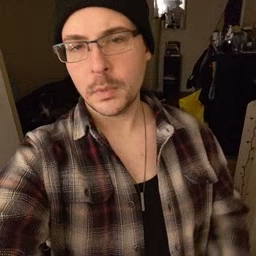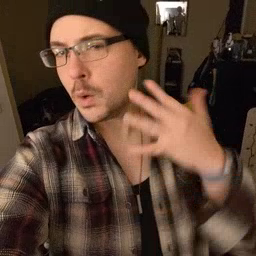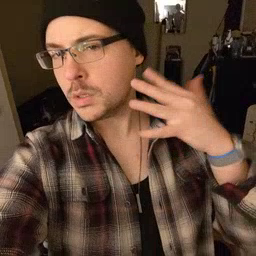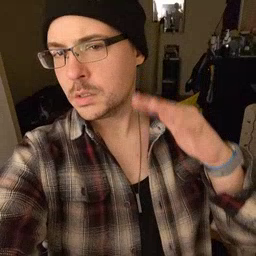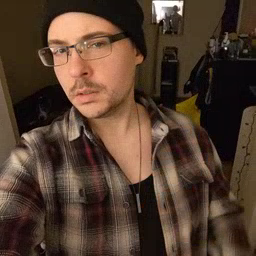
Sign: noisy